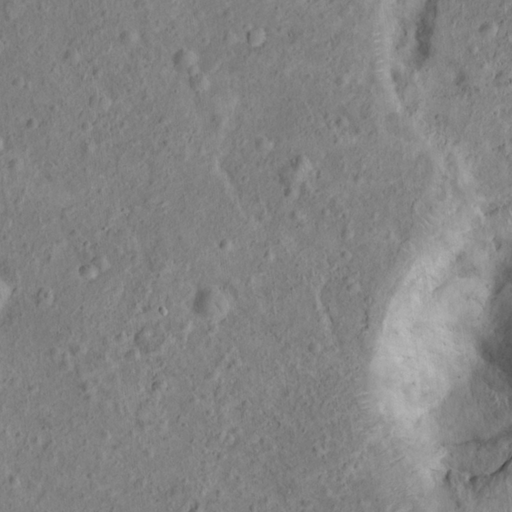
Classes present: Background, Cone